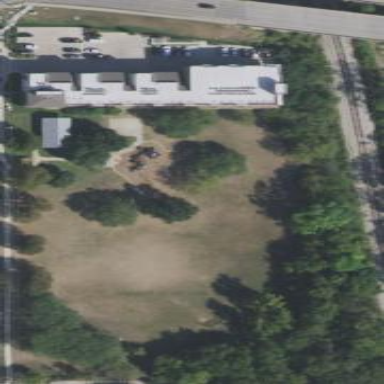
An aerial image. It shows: Park.